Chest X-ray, PA view. Patient: 60 years old, sex M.
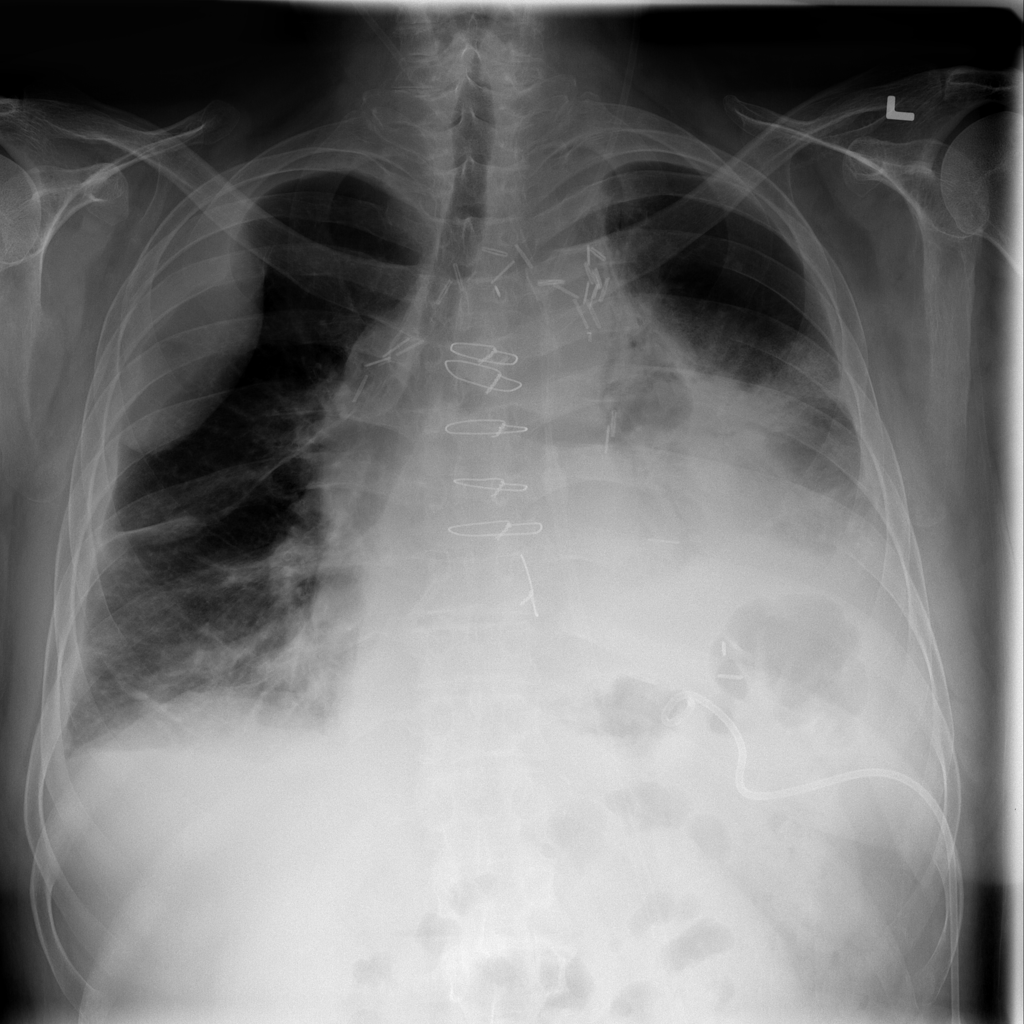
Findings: Consolidation, Effusion, Mass